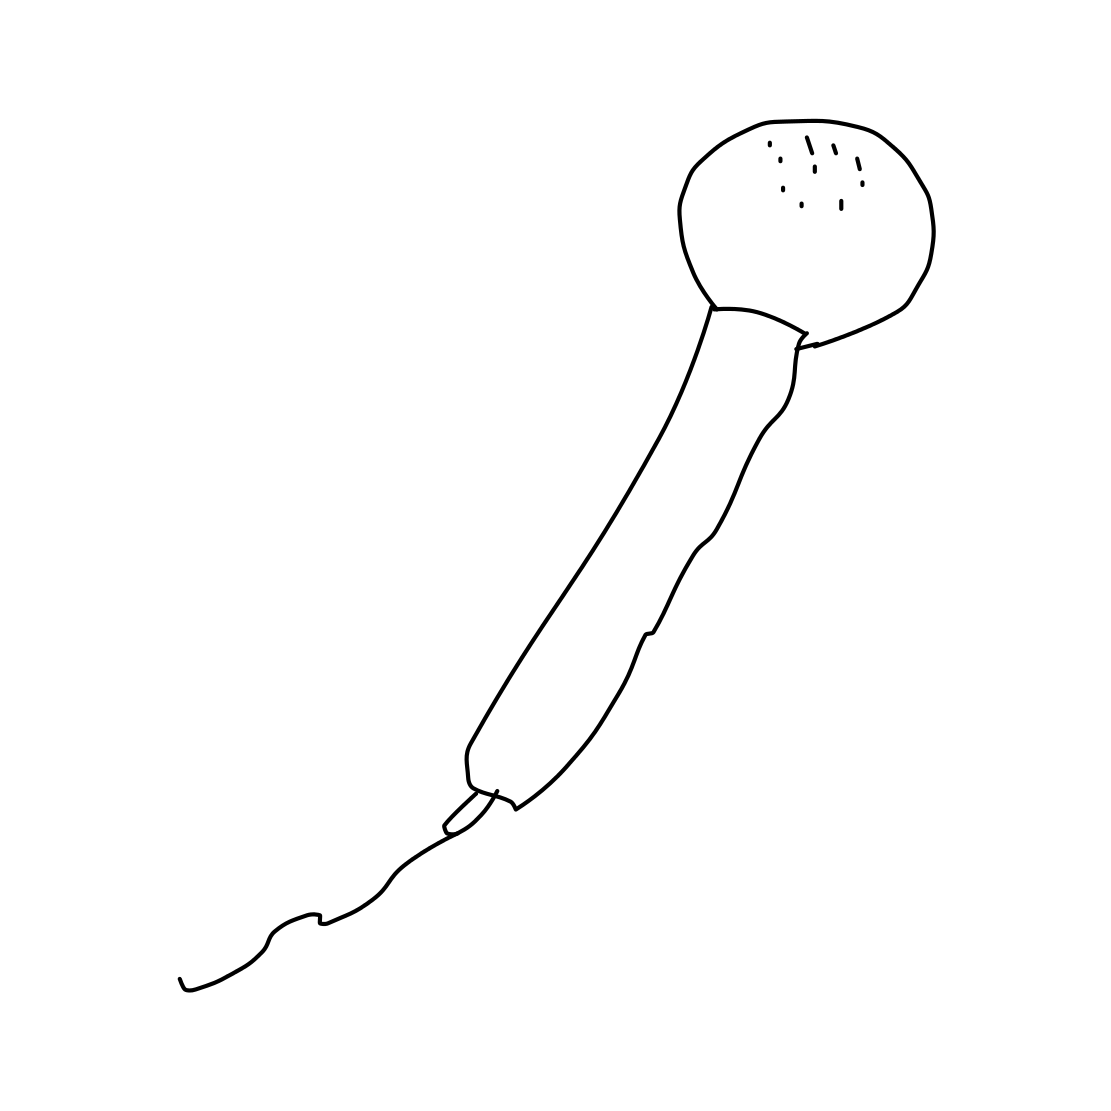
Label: microphone